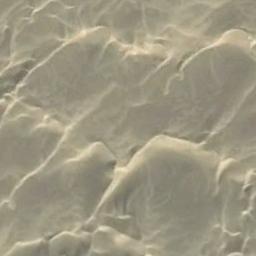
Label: desert